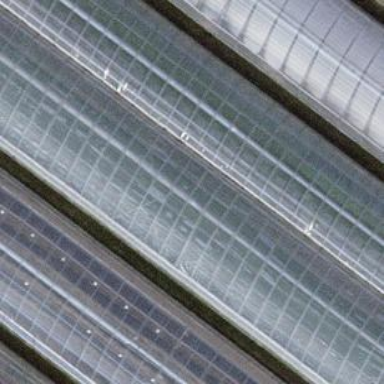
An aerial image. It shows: Greenhouse used for horticulture.